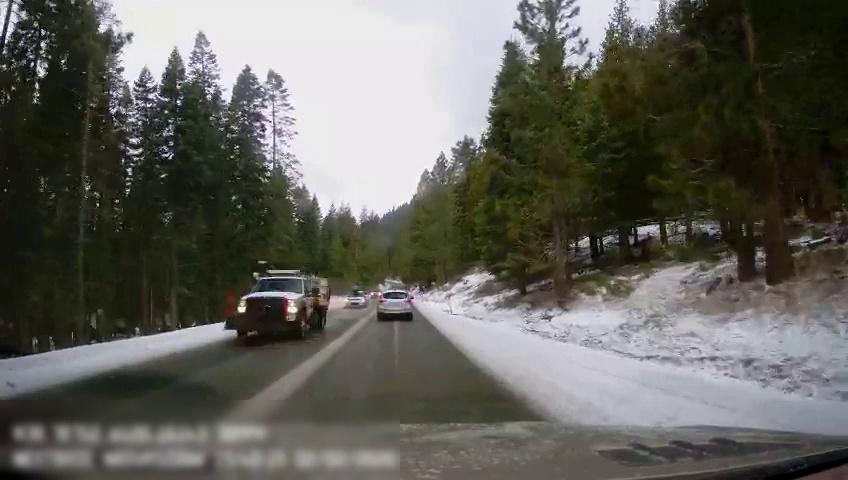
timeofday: Day
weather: Snowy
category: Drivable Space
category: Vehicles | Truck
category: Vehicles | SUV
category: Vehicles | Truck
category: Vehicles | Car
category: Vehicles | SUV